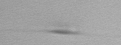
Label: Cylindrotheca_morphotype1